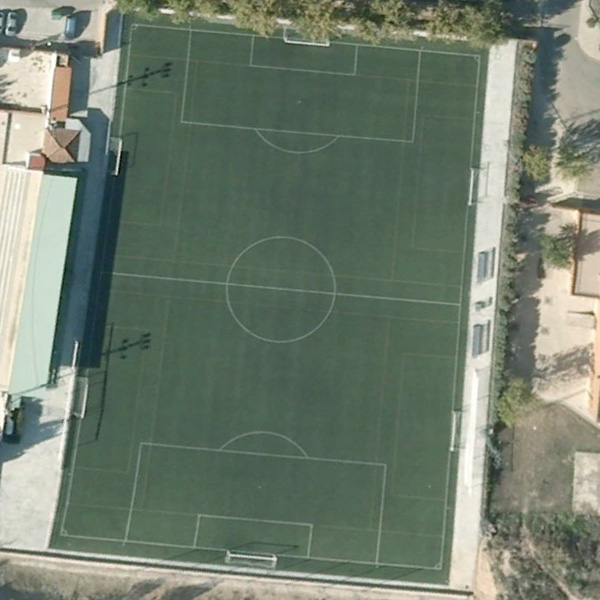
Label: Playground